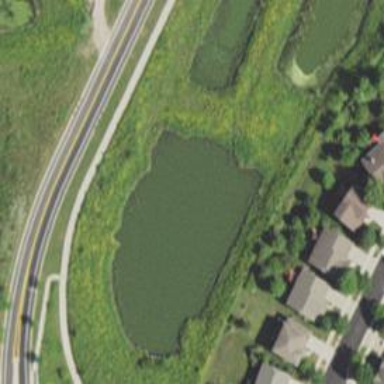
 creating natural and serene environment."